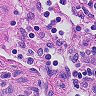
Metastatic tissue present: no